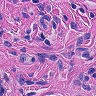
Metastatic tissue present: yes